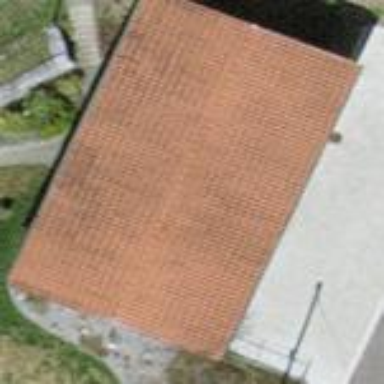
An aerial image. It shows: Group of garages.